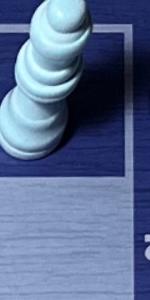
Label: Empty